Question: I am stuck with this. I will explain with my code
'''
- (UITableViewCell *)tableView:(UITableView *)tableView cellForRowAtIndexPath:(NSIndexPath *)indexPath {
static NSString *CellIdentifier = @"Cell";
UITableViewCell *cell = [tableView dequeueReusableCellWithIdentifier:CellIdentifier];
if (cell == nil) {
cell = [[[UITableViewCell alloc] initWithStyle:UITableViewCellStyleDefault reuseIdentifier:CellIdentifier] autorelease];
}
NSNumber *cellno=[NSNumber numberWithUnsignedInteger:indexPath.row];
imgView = [[UIImageView alloc] initWithFrame:CGRectMake(240, 13, 15,18)];
imgView.image=[UIImage imageNamed:@"lock.png"];
tickView = [[UIImageView alloc] initWithFrame:CGRectMake(200, 13, 15,18)];
tickView.image=[UIImage imageNamed:@"tick.png"];
switch (indexPath.row) {
case 0:
cell.textLabel.text=@"apples";
if ([appDelegate.connected containsObject:cellno]) { //condition
[cell.contentView addSubview:tickView];
}else{
[cell.contentView addSubview:imgView];
}
break;
}
cell.accessoryType=UITableViewCellAccessoryDetailDisclosureButton;
return cell;
}
'''
During the first time the tableview is loaded the 'imgView' subview is added to the cells content view and the after some operation the 'if' condition is satisfied and the 'tickView' is added.
The problem is, the oldview is not hidden or removed and hence both the images appear.
Help would be greatly appreciated

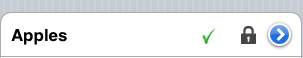
Answer: Instead of creating your imgView and tickView views in the 'cellForRowAtIndexPath' method, create them when you create the cell and reuse them with the cell. Then you can do this:
'''
...
if (cell == nil) {
cell = [[[UITableViewCell alloc] initWithStyle:UITableViewCellStyleDefault reuseIdentifier:CellIdentifier] autorelease];
imgView = [[UIImageView alloc] initWithFrame:CGRectMake(240, 13, 15,18)];
imgView.image=[UIImage imageNamed:@"lock.png"];
tickView = [[UIImageView alloc] initWithFrame:CGRectMake(200, 13, 15,18)];
tickView.image=[UIImage imageNamed:@"tick.png"];
}
...
if ([appDelegate.connected containsObject:cellno]) { //condition
[imgView removeFromSuperview];
[cell.contentView addSubview:tickView];
}else{
[tickView removeFromSuperview];
[cell.contentView addSubview:imgView];
}
'''